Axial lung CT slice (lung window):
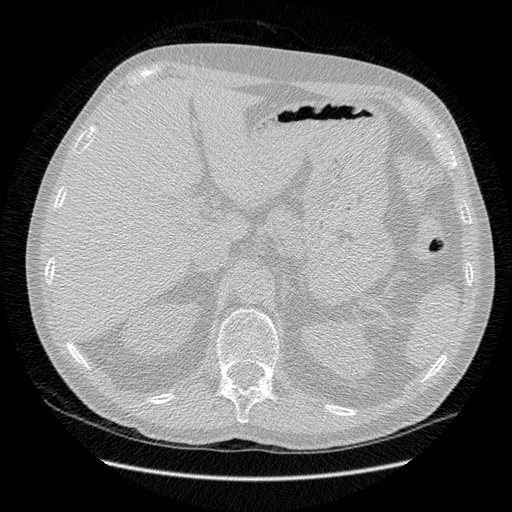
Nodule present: no